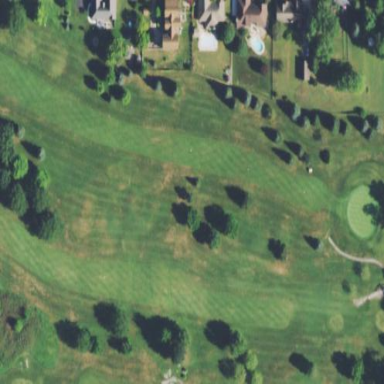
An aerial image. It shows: Grassy area designated as golf fairway.